Interaction volume radius: 10 \u00c5
Interaction volume height: 20 \u00c5
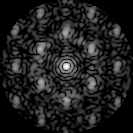
Disorder parameter: 0.5908